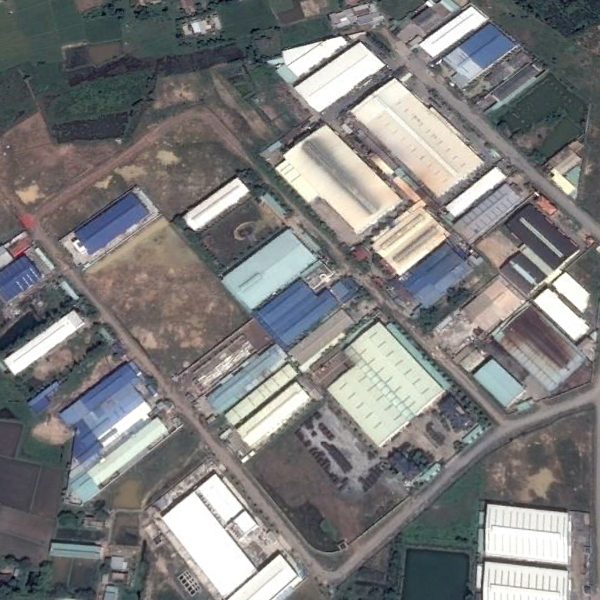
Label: Industrial